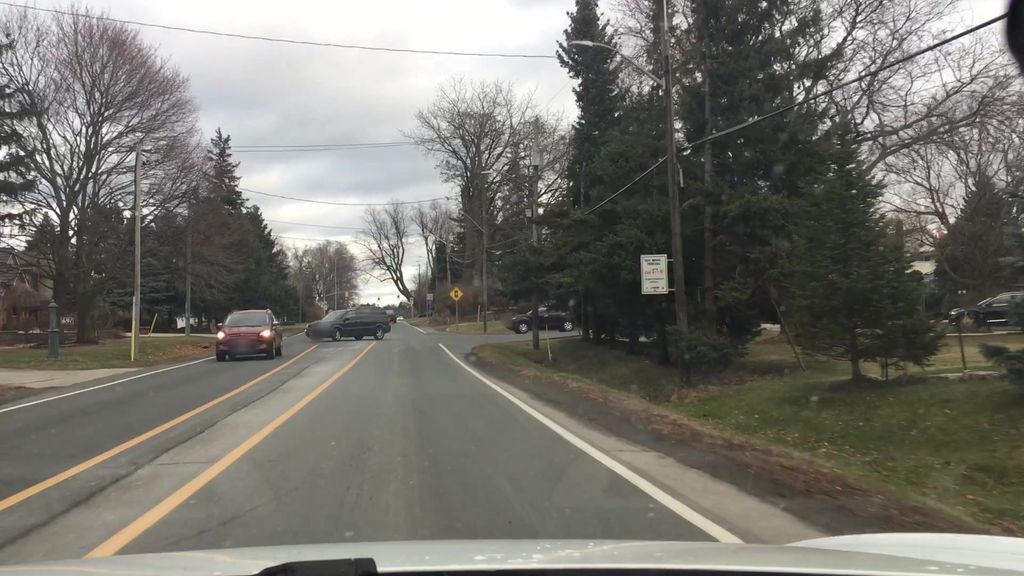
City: hamilton